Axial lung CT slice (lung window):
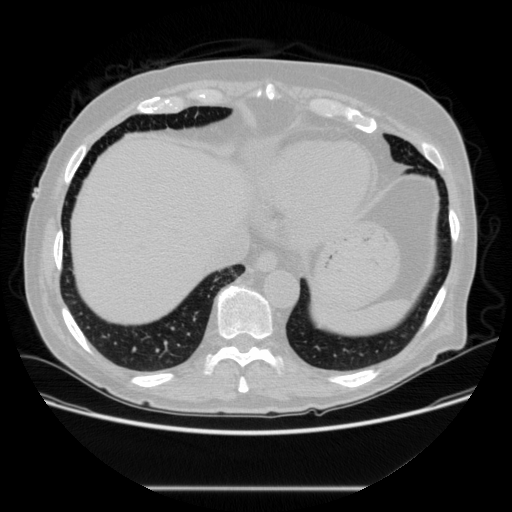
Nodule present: no